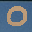
Label: 0